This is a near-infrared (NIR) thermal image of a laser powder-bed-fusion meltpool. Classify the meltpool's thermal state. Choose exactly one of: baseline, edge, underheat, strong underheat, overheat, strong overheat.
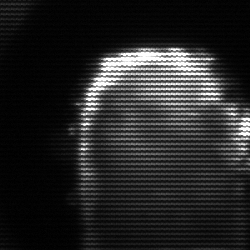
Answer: baseline